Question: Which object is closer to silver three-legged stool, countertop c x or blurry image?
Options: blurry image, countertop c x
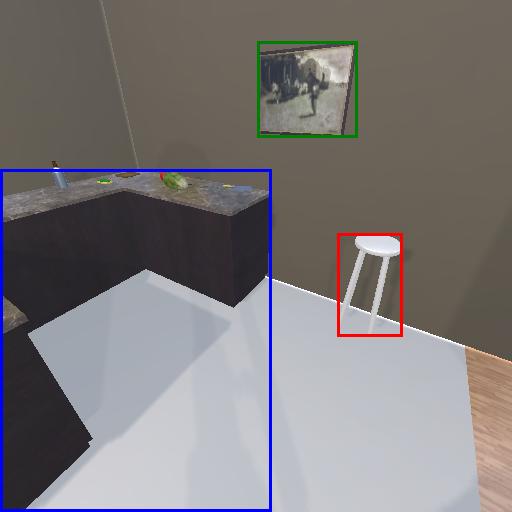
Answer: blurry image